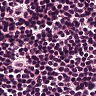
Metastatic tissue present: no